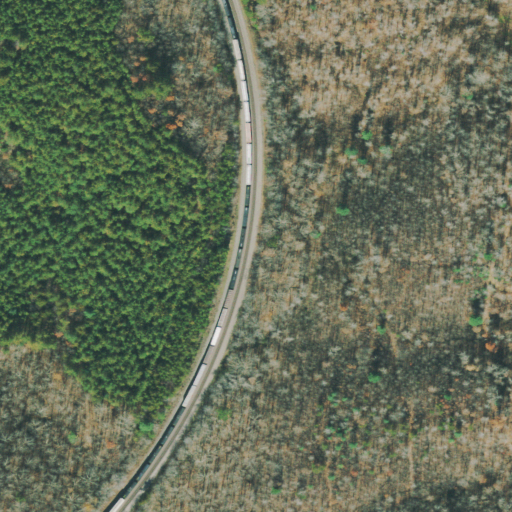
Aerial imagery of gap in Tennessee named Mud Cut containing deciduous forest, evergreen forest, and mixed forest